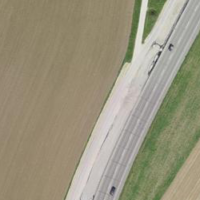
EUNIS habitat code: 52
Species observed at this site:
Nicandra physalodes